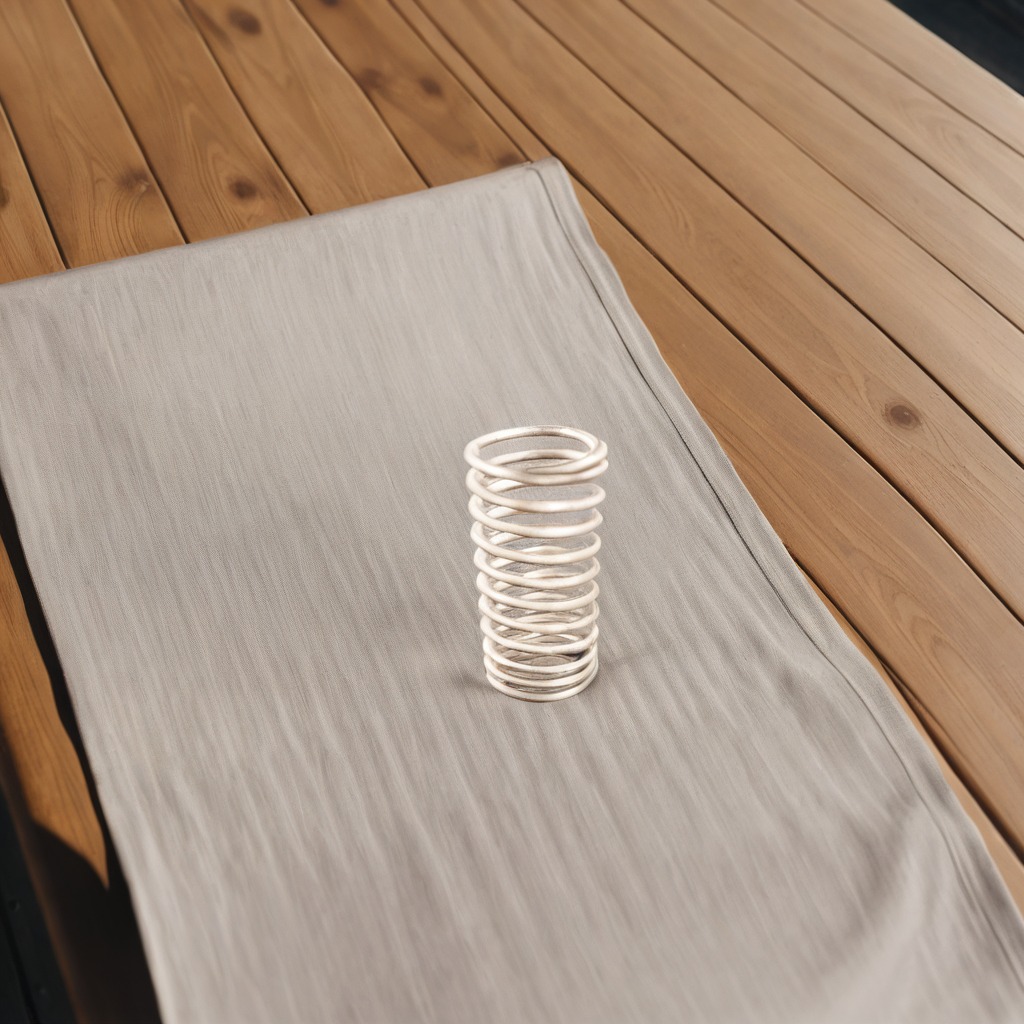
A coiled metal spring lies on a wooden table in an outdoor workshop during daytime bright natural light soft shadows worn but beneath the cloth.